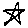
Label: star